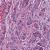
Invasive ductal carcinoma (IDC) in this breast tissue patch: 1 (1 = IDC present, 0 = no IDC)